Aerial crown-view tile of a tropical tree (Barro Colorado Island, Panama), acquired 20250915:
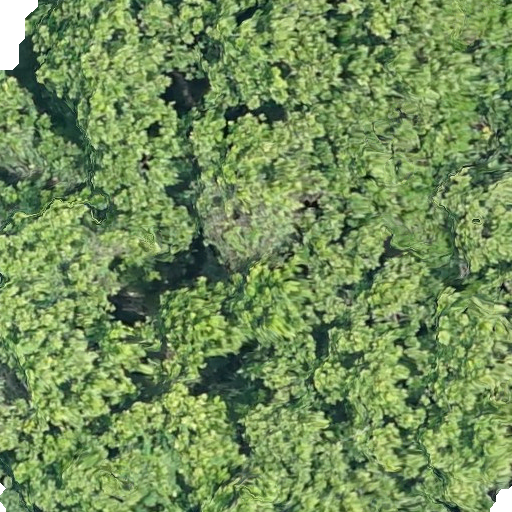
Species: Anacardium excelsum
GBIF accepted scientific name: Anacardium excelsum
Crown area: 558.341 m²